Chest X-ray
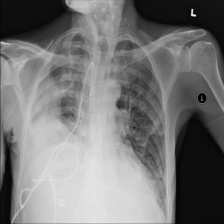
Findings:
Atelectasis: negative
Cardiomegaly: negative
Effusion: negative
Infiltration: positive
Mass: negative
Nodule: positive
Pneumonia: negative
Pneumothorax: negative
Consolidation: negative
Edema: negative
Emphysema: negative
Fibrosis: negative
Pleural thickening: negative
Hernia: negative